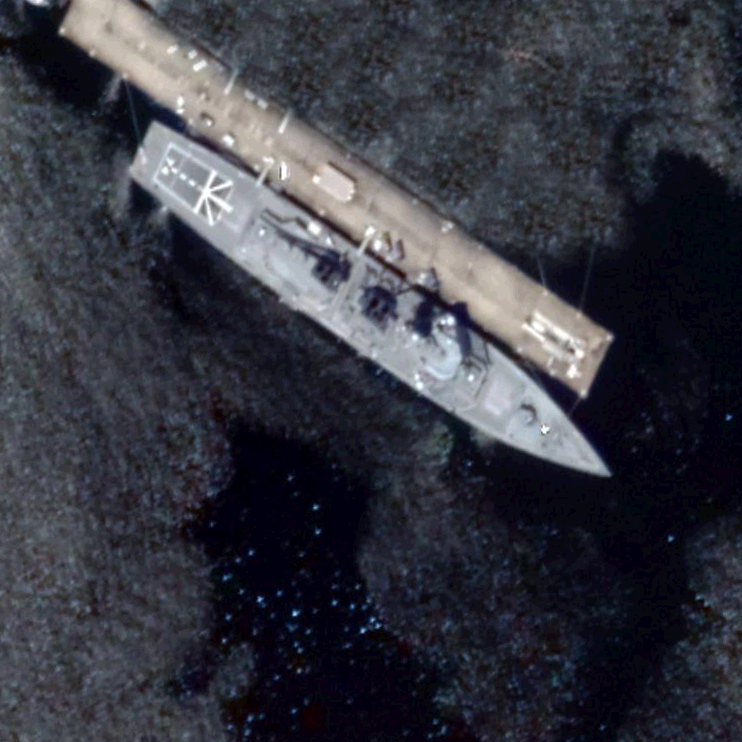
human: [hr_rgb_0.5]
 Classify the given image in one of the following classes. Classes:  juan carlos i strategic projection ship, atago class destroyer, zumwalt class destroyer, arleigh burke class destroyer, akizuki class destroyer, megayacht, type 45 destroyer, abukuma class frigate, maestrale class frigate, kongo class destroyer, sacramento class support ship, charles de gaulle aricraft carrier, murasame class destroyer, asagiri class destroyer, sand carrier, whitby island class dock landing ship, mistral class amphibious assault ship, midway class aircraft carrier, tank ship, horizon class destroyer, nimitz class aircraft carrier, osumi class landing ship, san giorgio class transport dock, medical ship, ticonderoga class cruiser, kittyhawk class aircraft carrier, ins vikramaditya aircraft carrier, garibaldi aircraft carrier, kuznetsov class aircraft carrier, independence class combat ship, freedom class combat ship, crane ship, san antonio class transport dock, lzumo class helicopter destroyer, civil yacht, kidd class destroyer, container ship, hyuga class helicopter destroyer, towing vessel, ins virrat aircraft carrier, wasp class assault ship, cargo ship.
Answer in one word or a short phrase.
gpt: Kongo class destroyer